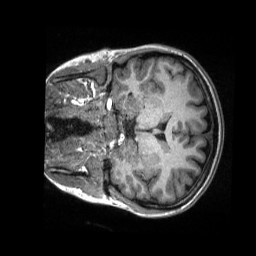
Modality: T1w
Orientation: coronal
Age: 26
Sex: female
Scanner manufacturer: siemens
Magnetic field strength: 3 T
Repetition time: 2.3 s
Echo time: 0.00288 s